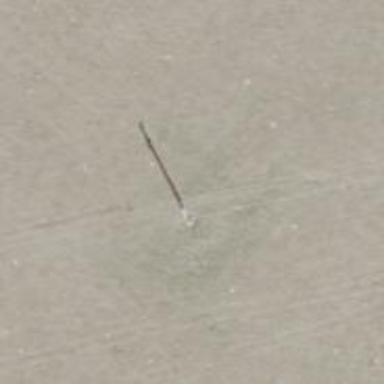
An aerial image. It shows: Power pole.